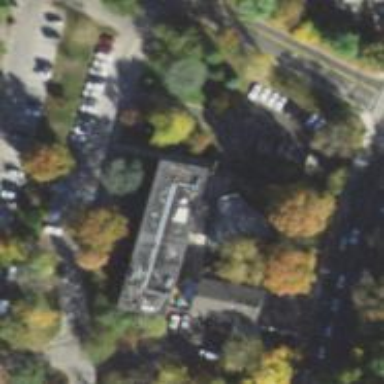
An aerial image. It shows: Government office.